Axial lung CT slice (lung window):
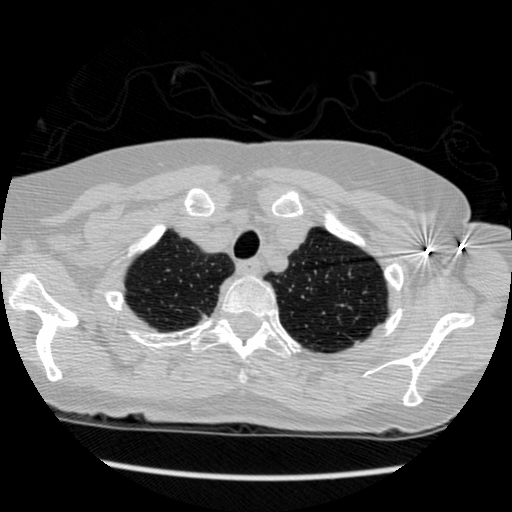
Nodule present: no